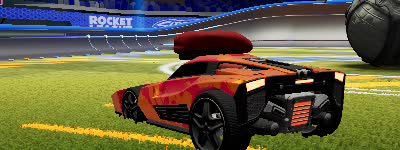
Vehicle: breakout